Question: Hay.
When you open this page on mobile phone footer is not on the bottom of the page. When I open inspect on browser i see that tag goes on, not stopping on footer. I tried add 'HTML {height:100%;}' and 'HTML {max-height:100%;}' in CSS file but nothing happen. On the image you can see what is the problem. >This is only happening on this page, I have other pages on website and I don't have this problem.
Preview on mobile version

This is my code:
'''
.map-container {
overflow: hidden;
padding-bottom: 56.25%;
position: relative;
height: 0;
}
.map-container iframe {
left: 0;
top: 0;
height: 100%;
width: 100%;
position: absolute;
}
.navigacija-link {
color: #dcfd50 !important;
font-weight: 700;
font-size: larger;
}
.navigacija-link:hover {
color: white !important;
font-weight: 700;
font-size: larger;
text-decoration: underline !important;
}
.navigacija-podlink {
color: #dcfd50 !important;
font-weight: 500;
font-size: large;
}
.navigacija-podlink:hover {
color: black !important;
font-weight: 500;
font-size: large;
text-decoration: underline !important;
}
'''
'''
<!DOCTYPE html>
<html lang="en">
<head>
<meta charset="utf-8">
<title>Vijest | TK Pazin</title>
<link href="css/style.css" rel="stylesheet" />
<link rel="stylesheet" href="https://stackpath.bootstrapcdn.com/bootstrap/4.3.1/css/bootstrap.min.css" integrity="sha384-ggOyR0iXCbMQv3Xipma34MD+dH/1fQ784/j6cY/iJTQUOhcWr7x9JvoRxT2MZw1T" crossorigin="anonymous">
</head>
<body style="background-color: #dcfd50;">
<nav class="navbar navbar-expand-lg fixed-top navbar-light" style="background-color: #ba3631;">
<a class="navbar-brand" href="index.html">
<img src="img/logo.jpg" width="50" height="50" class="d-inline-block align-top" alt="">
</a>
<button class="navbar-toggler" type="button" data-toggle="collapse" data-target="#navbarNavDropdown" aria-controls="navbarNavDropdown" aria-expanded="false" aria-label="Toggle navigation">
<span class="navbar-toggler-icon"></span>
</button>
<div class="collapse navbar-collapse" id="navbarNavDropdown">
<ul class="navbar-nav">
<li class="nav-item">
<a class="nav-link navigacija-link" href="index.html">Novosti</a>
</li>
<li class="nav-item">
<a class="nav-link navigacija-link" href="pojedinacni-turniri.html">Pojedinacni turniri</a>
</li>
<li class="nav-item dropdown">
<a class="nav-link dropdown-toggle navigacija-link" href="#" id="navbarDropdownMenuLink" role="button" data-toggle="dropdown" aria-haspopup="true" aria-expanded="false">
Rang liste
</a>
<div class="dropdown-menu" aria-labelledby="navbarDropdownMenuLink" style="background-color: #ba3631;">
<a class="dropdown-item navigacija-podlink" href="rang-liste/pojedinacni-turniri.html">Pojedinacni turniri</a>
<a class="dropdown-item navigacija-podlink" href="rang-liste/piramida.html">Piramida</a>
</div>
</li>
<li class="nav-item">
<a class="nav-link navigacija-link" href="o-klubu.html">O klubu</a>
</li>
<li class="nav-item">
<a class="nav-link navigacija-link" href="galerija.html">Galerija</a>
</li>
<li class="nav-item">
<a class="nav-link navigacija-link" href="kontakt.html">Kontakt</a>
</li>
</ul>
</div>
<span class="navbar-text">
<b style="font: italic bold 2vw Georgia, serif; color: whitesmoke;">TK Pazin</b>
</span>
</nav>
<div style="margin-bottom: 75px;"></div>
<div id="carouselExampleIndicators" class="carousel slide" data-ride="carousel">
<ol class="carousel-indicators">
<li data-target="#carouselExampleIndicators" data-slide-to="0" class="active"></li>
<li data-target="#carouselExampleIndicators" data-slide-to="1"></li>
<li data-target="#carouselExampleIndicators" data-slide-to="2"></li>
</ol>
<div class="carousel-inner">
<div class="carousel-item active">
<img src="img/karosel/2.jpg" class="d-block w-100" alt="...">
</div>
<div class="carousel-item">
<img src="img/karosel/3.jpg" class="d-block w-100" alt="...">
</div>
<div class="carousel-item">
<img src="img/karosel/4.jpg" class="d-block w-100" alt="...">
</div>
</div>
<a class="carousel-control-prev" href="#carouselExampleIndicators" role="button" data-slide="prev">
<span class="carousel-control-prev-icon" aria-hidden="true"></span>
<span class="sr-only">Prethodni</span>
</a>
<a class="carousel-control-next" href="#carouselExampleIndicators" role="button" data-slide="next">
<span class="carousel-control-next-icon" aria-hidden="true"></span>
<span class="sr-only">Sljedeci</span>
</a>
</div>
<!-- Page Content -->
<div class="container">
<div class="row">
<div class="col-4" style="margin-top: 25px; max-width: 184px;"><a href="index.html" class="btn btn-info">Povratak na pocetnu stranicu</a></div>
</div>
<div class="row">
<div class="col-12">
<h1 class="my-4" style="text-align:center; color: #ba3631;">Vijest</h1>
</div>
</div>
<div class="col-12 mb-4">
<div class="card h-100">
<a href="#"><img class="card-img-top" src="img/vijesti.jpg" alt="vijest"></a>
<div class="card-body">
<p class="card-text">Lorem ipsum dolor sit amet, consectetur adipiscing elit. Nam viverra euismod odio, gravida pellentesque urna varius vitae.</p>
<h6>Izradeno: 5.5.2016.</h6>
</div>
</div>
</div>
<!-- /.row -->
</div>
<!-- /.container -->
<footer id="sticky-footer" class="py-4 bg-dark text-white-50">
<div class="container text-center">
<small>Rezervacija terena: <a href="tel:098-434-133" style="color:#ba3631; font-weight: 700; font-size:medium;">098 434 133</a></small>
<br>
<small>Copyright &copy; 2019 Tenis klub Pazin - Sva prava pridrzana</small>
</div>
</footer>
<script src="https://code.jquery.com/jquery-3.3.1.slim.min.js" integrity="sha384-q8i/X+965DzO0rT7abK41JStQIAqVgRVzpbzo5smXKp4YfRvH+8abtTE1Pi6jizo" crossorigin="anonymous"></script>
<script src="https://cdnjs.cloudflare.com/ajax/libs/popper.js/1.14.7/umd/popper.min.js" integrity="sha384-UO2eT0CpHqdSJQ6hJty5KVphtPhzWj9WO1clHTMGa3JDZwrnQq4sF86dIHNDz0W1" crossorigin="anonymous"></script>
<script src="https://stackpath.bootstrapcdn.com/bootstrap/4.3.1/js/bootstrap.min.js" integrity="sha384-JjSmVgyd0p3pXB1rRibZUAYoIIy6OrQ6VrjIEaFf/nJGzIxFDsf4x0xIM+B07jRM" crossorigin="anonymous"></script>
</body>
</html>
'''
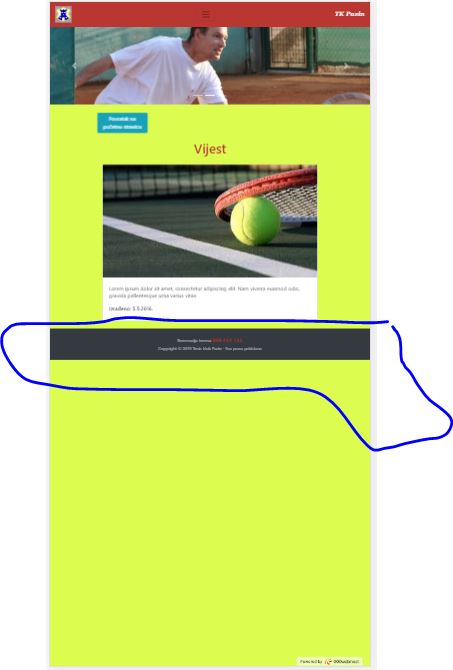
Answer: Add this meta tag in your html file in head section.
'''
<meta name="viewport" content="width=device-width, initial-scale=1.0">
'''